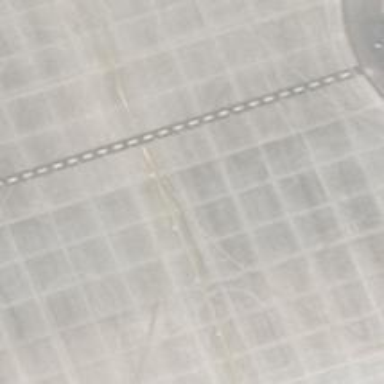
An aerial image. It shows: Concrete taxiway at the airport.